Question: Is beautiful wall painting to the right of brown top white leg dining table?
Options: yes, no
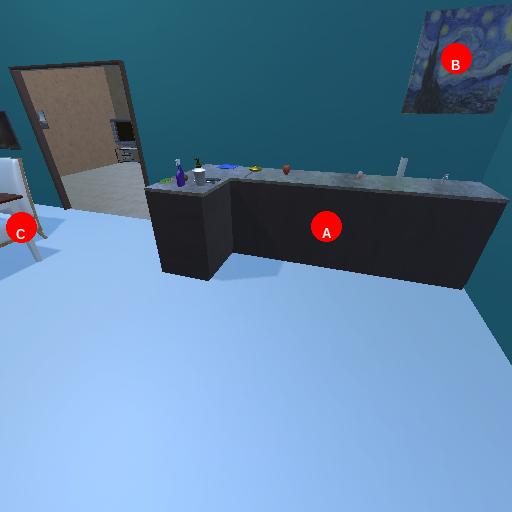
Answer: yes